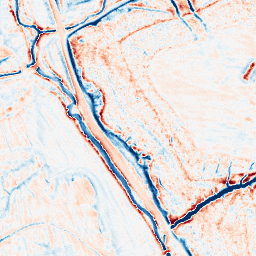
Category: edge_preserving
Decomposition family: anisotropic_diffusion
Decomposition parameters: iterations: 20
kappa: 100
gamma: 0.2
Upsampling method: regularized
Upsampling parameters: scale: 4
lambda_reg: 0.01
Upsampling scale: 4